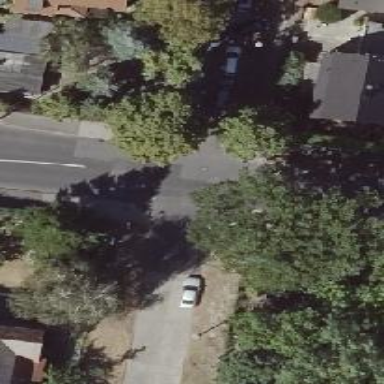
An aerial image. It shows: Residential road with asphalt surface. There are separate sidewalks on both sides.